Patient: sex F, age 40
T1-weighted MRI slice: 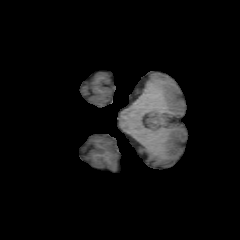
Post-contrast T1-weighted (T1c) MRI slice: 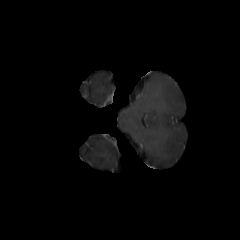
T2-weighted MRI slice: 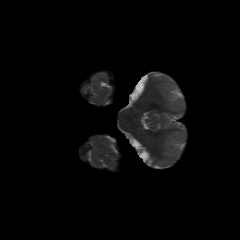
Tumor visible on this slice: no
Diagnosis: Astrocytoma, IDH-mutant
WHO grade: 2